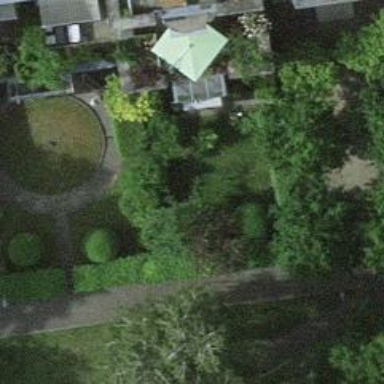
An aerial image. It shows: Garden with deciduous broadleaved trees.